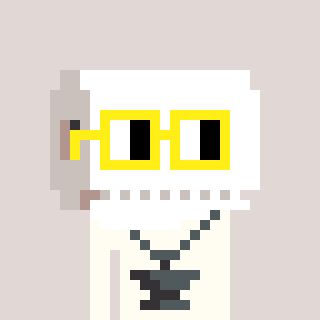
a pixel art character with square yellow glasses, a toiletpaper-full-shaped head and a grayscale-colored body on a warm background